Question: After many trials and many days of search I am asking this question. I have tried many online solutions but doesn't seem to work for me. I have a python file Server.py that starts the flask server for me.

I want to start this file from a php file and display output. Right now I am trying with exec() function but the webpage keeps running and I could not figure if the server has started or not.
I have tried following ways with exec() and making a batch file
'''
exec('C:/foldername/py/apps/webapp/s.bat &');
or
exec('C:/foldername/py/apps/webapp/s.bat > /dev/null');
'''
or
'''
$command = "python C:/folder/server.py";
$pid = popen( $command,"r");
'''
Please help
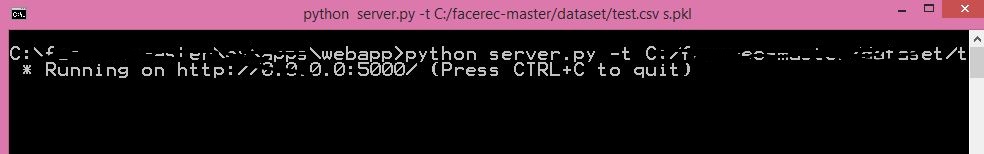
Answer: I was able to achieve what I want in the end. I created a task schedule to open the batch file that can start my server. Then I set trigger on windows event. After that I created a batch file which creates an event in windows event logger and a php script to run that batch file. So, finally I was able to start python server file by php script with the help of task scheduler.